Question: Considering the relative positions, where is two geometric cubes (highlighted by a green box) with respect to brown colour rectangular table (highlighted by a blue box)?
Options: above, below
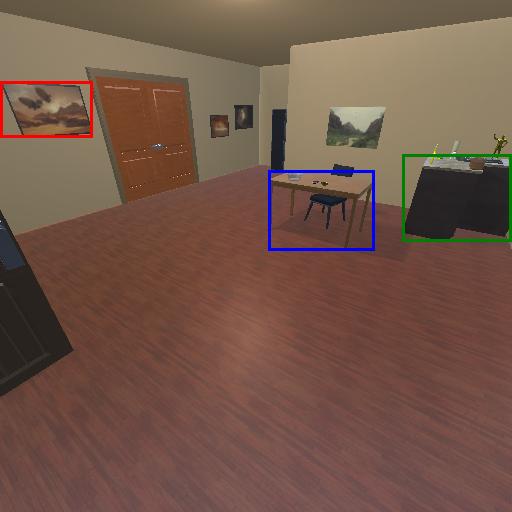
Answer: above